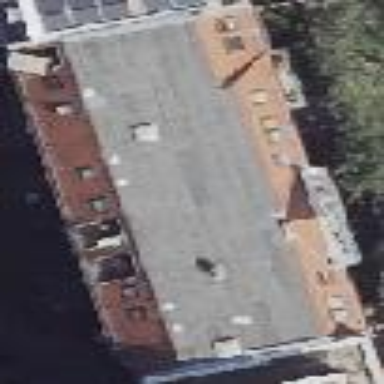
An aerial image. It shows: Apartment building with double saltbox roof shape.